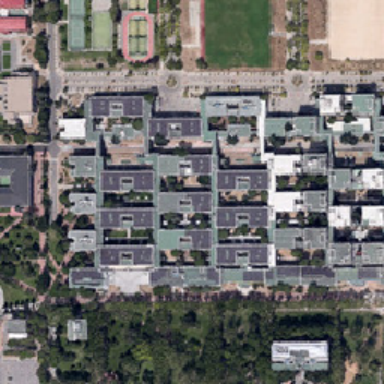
The gray buildings on the campus were crowded with people .